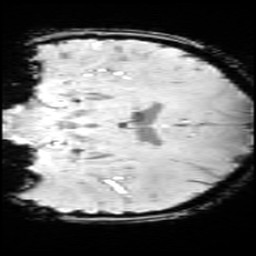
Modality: SWI
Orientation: coronal
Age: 13
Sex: female
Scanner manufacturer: siemens
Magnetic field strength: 3 T
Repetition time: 0.027 s
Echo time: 0.02 s